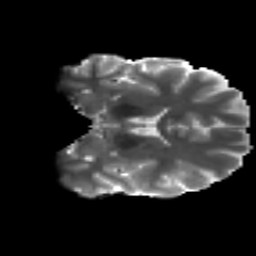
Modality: T2w
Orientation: coronal
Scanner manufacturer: siemens
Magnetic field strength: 3 T
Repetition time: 4.16 s
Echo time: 0.0806 s